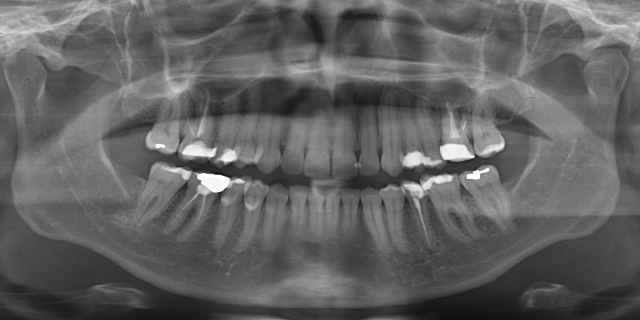
adult